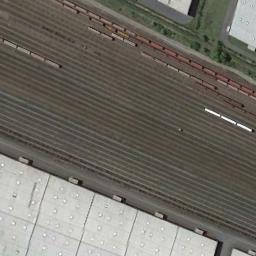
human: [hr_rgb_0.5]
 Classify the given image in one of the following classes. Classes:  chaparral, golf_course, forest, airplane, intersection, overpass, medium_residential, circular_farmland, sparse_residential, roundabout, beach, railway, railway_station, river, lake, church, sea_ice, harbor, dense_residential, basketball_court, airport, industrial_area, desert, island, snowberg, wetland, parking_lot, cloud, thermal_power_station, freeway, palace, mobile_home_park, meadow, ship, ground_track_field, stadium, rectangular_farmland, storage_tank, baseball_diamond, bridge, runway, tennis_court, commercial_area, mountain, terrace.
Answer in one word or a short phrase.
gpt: railway